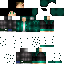
A male human skin with dark skin, wearing brown long hair dressed in a green hoodie and black pants, featuring a closed mouth.